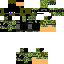
A male human skin with dark skin, wearing brown long hair dressed in a blue hoodie and black pants, featuring a closed mouth.